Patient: sex M, age 61
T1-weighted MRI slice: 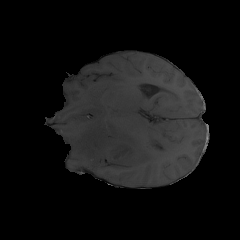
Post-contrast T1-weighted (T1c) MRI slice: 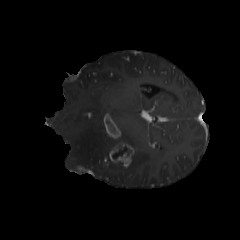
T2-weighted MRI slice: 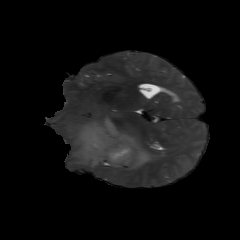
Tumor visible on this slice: yes
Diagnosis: Glioblastoma, IDH-wildtype
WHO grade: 4